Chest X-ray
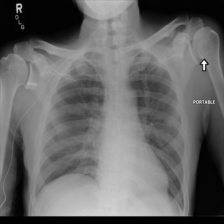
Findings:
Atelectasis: negative
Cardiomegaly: negative
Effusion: negative
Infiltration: negative
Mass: negative
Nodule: negative
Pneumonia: negative
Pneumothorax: negative
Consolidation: negative
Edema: negative
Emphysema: negative
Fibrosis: negative
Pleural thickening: negative
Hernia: negative